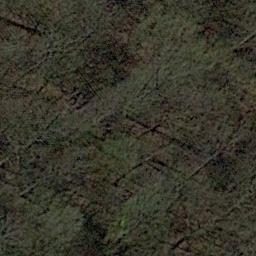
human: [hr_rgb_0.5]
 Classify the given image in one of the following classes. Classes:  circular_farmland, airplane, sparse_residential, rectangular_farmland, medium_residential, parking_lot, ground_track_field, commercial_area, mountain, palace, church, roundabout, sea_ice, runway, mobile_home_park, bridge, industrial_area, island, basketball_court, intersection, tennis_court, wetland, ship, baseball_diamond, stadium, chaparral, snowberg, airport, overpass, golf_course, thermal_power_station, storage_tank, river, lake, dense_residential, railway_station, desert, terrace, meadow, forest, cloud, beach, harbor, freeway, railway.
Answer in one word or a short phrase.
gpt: forest